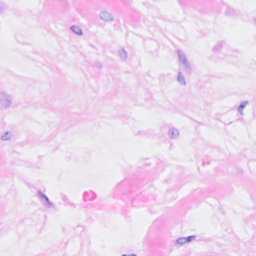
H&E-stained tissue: Breast